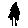
Label: tree